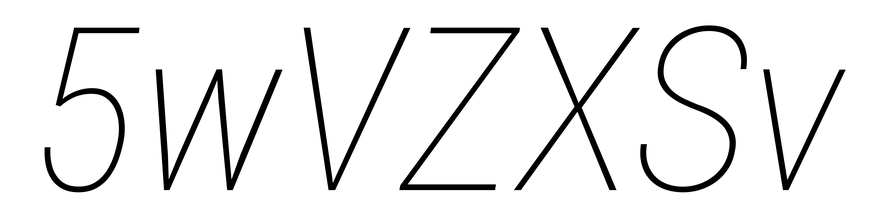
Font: Roboto-Italic_Condensed_Thin_Italic